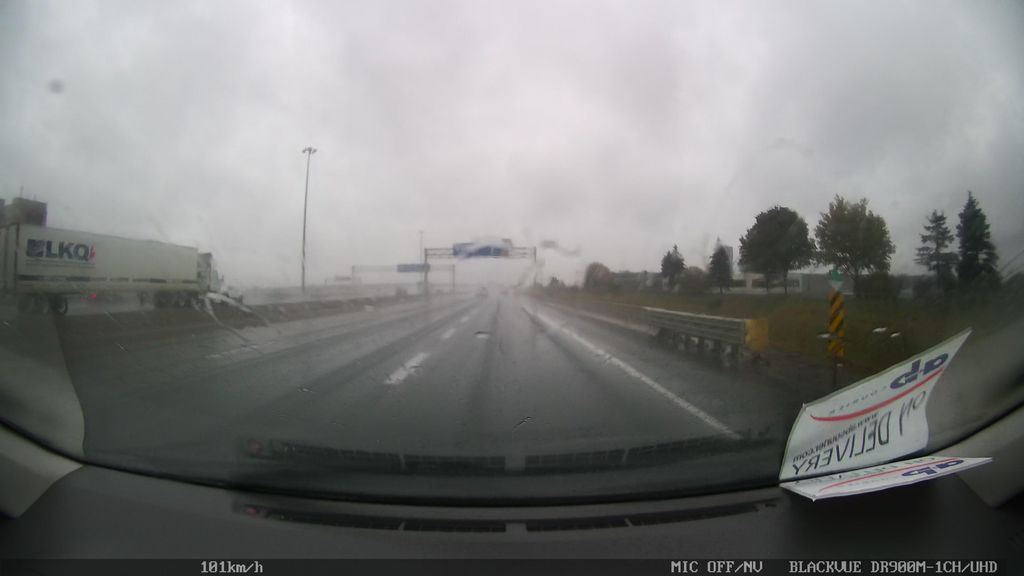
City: toronto